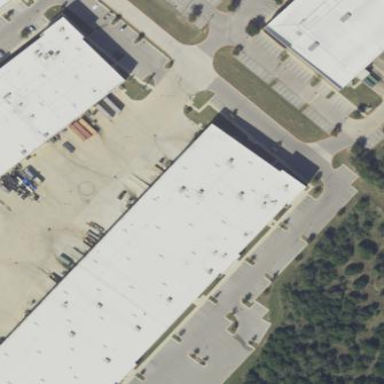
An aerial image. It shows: Warehouse.